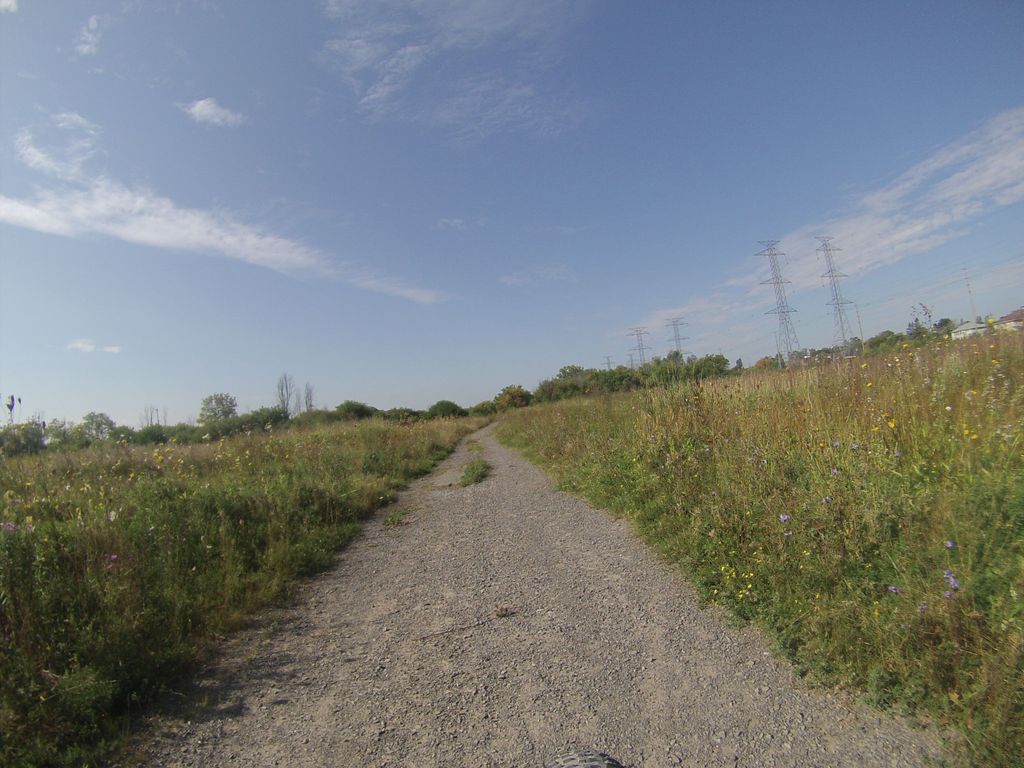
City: ottawa-gatineau